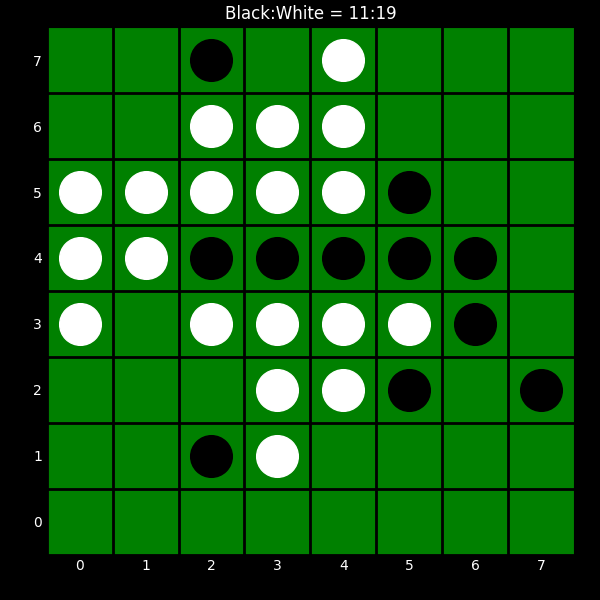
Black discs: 11
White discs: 19